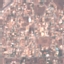
Label: Residential